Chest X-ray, PA view. Patient: 51 years old, sex F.
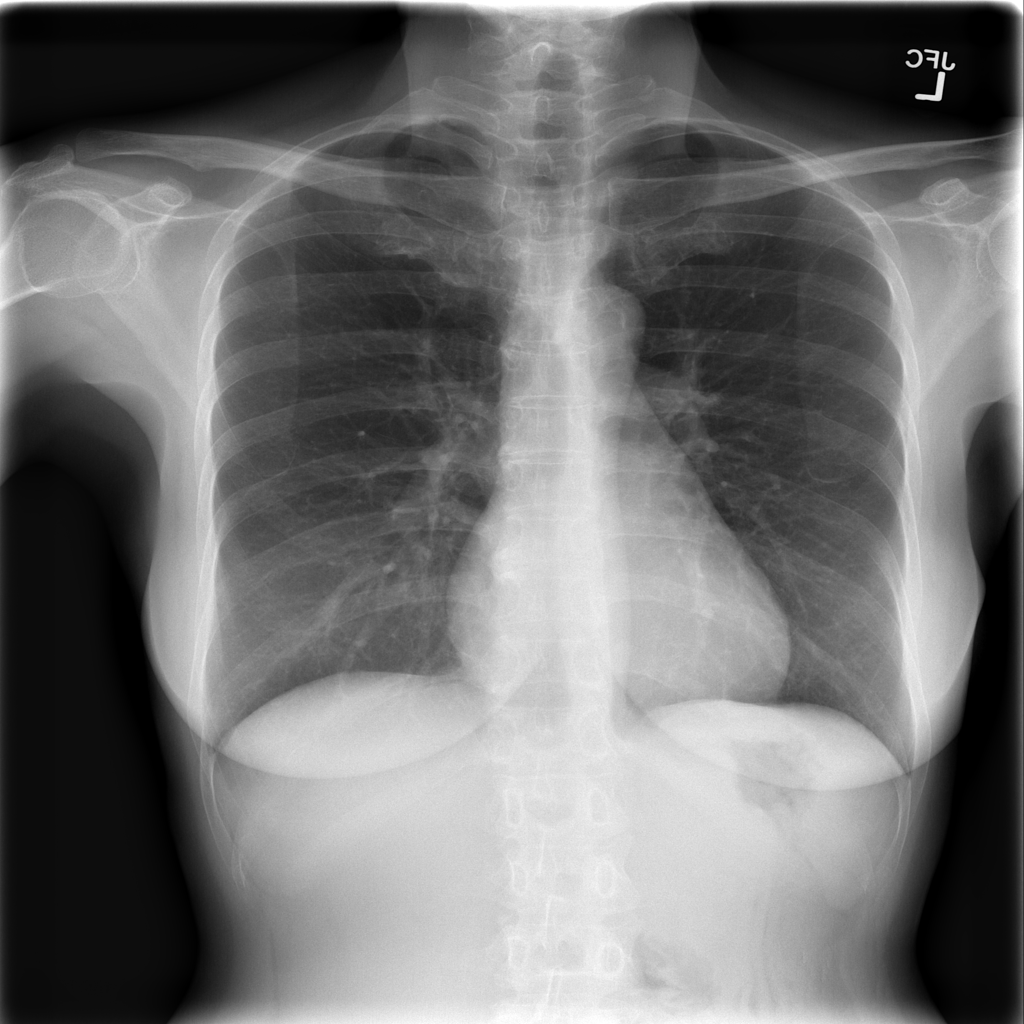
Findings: No Finding